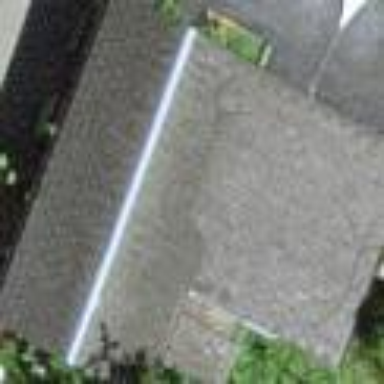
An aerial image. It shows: Barn.